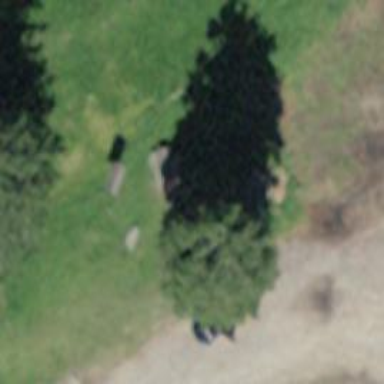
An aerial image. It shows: Picnic table located in leisure land area.